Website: macys
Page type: delivery-shipping
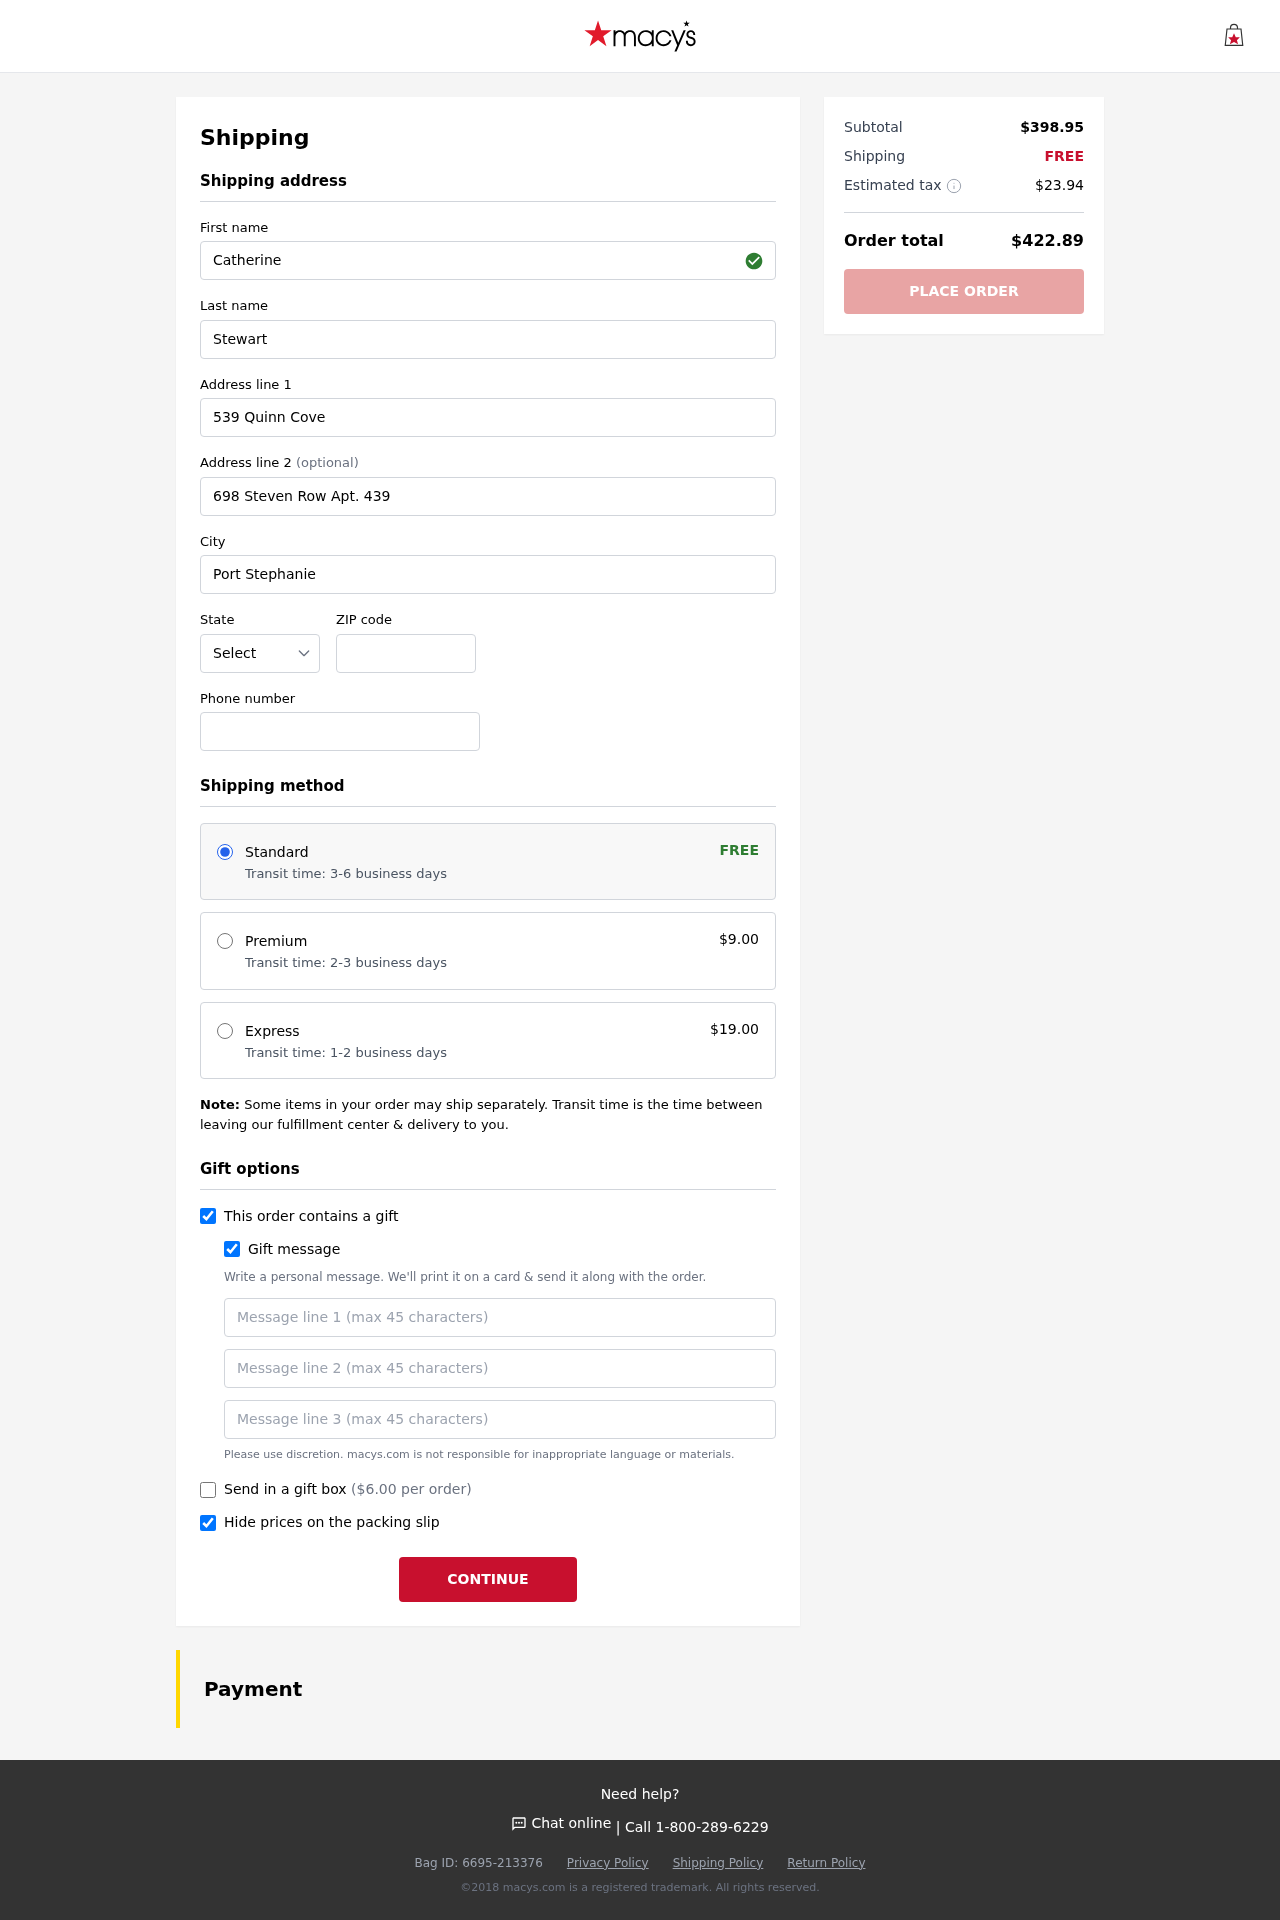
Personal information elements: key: PII_STATE_ABBR
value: NM
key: PII_FIRSTNAME
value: Catherine
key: PII_LASTNAME
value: Stewart
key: PII_STREET
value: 539 Quinn Cove
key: PII_STREET2
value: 698 Steven Row Apt. 439
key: PII_CITY
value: Port Stephanie
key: PII_POSTCODE
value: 62476
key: PII_PHONE
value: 8539921828
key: PII_GIFT_MESSAGE
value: Hey Jacob, I saw this cozy quilt set and thought it would bring some warmth and style to your space! I know how you love to make your home feel inviting. Enjoy snuggling up with it!  Catherine
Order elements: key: ORDER_SHIPPING_STANDARD
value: Transit time: 3-6 business days
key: ORDER_SHIPPING_COST
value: FREE
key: ORDER_SHIPPING_PREMIUM
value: Transit time: 2-3 business days
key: ORDER_SHIPPING_PREMIUM_PRICE
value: $9.00
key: ORDER_SHIPPING_EXPRESS
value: Transit time: 1-2 business days
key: ORDER_SHIPPING_EXPRESS_PRICE
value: $19.00
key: ORDER_GIFT_BOX_PRICE
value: ($6.00 per order)
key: ORDER_SUBTOTAL
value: $398.95
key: ORDER_SHIPPING_COST2
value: FREE
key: ORDER_TAX
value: $23.94
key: ORDER_TOTAL
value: $422.89